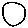
Label: circle